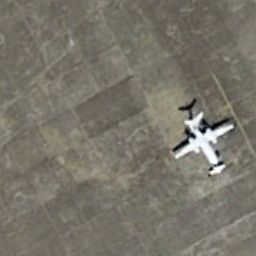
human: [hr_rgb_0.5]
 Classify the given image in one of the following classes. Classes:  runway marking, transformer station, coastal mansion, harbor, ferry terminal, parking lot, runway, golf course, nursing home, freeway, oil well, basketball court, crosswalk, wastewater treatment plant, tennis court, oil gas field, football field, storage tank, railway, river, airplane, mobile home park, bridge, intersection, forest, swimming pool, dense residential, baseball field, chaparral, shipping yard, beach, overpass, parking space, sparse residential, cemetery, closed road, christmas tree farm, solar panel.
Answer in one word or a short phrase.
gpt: airplane